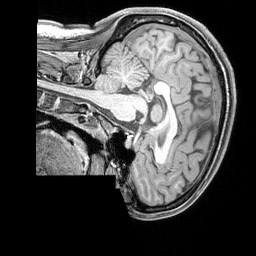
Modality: T1w
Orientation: sagittal
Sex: female
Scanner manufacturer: siemens
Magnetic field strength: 3 T
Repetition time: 2.3 s
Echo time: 0.00226 s